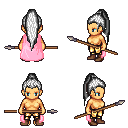
a pixel art fantasy rpg character, female body template, human, tanned skin, pink cape, gold greaves, white extra-long topknot hairstyle, brown shoes, spear, four views (front, back, left, right), 2x2 character sprite sheet, small pixel art, hard edges, no anti-aliasing